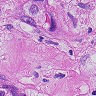
Metastatic tissue present: yes